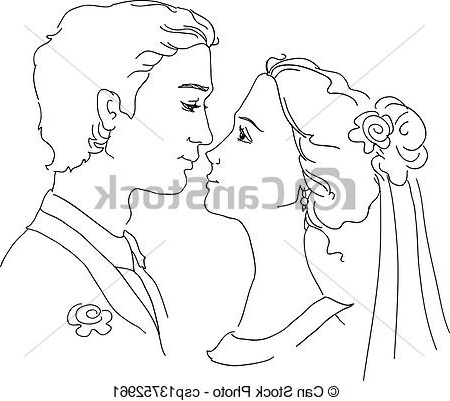
Label: groom, bridegroom